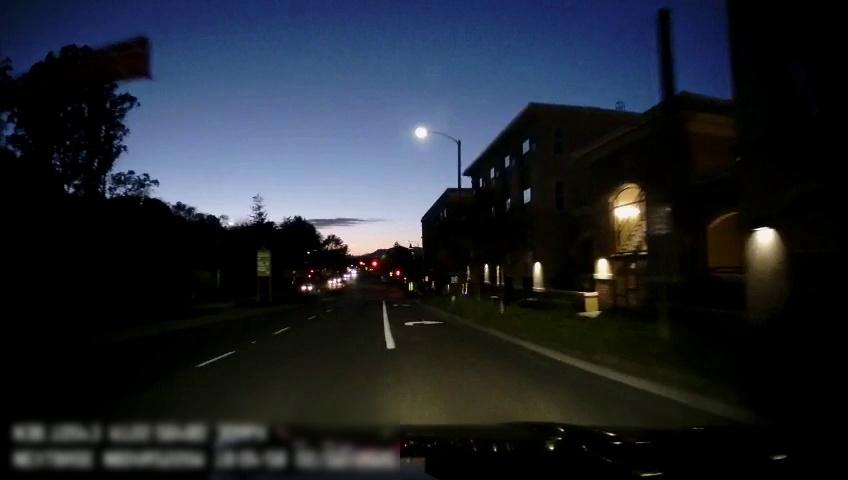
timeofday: Dusk/Dawn/Twilight
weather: Other
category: Drivable Space
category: Drivable Space
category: Vehicles | Car
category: Lanes | Alternate Lane
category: Lanes | Alternate Lane